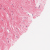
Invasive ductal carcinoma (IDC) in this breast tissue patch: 0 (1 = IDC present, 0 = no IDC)